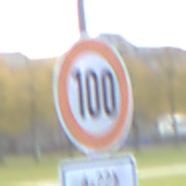
Verkehrszeichen: Geschwindigkeit100
Zusatzzeichen unten: ZeitangabenMitBeschraenkungAufWochentage4
Umgebung: Outdoor, Suburban
Tageszeit: MorningAfternoon
Wetter: PartlyCloudy
Licht: Natural
Jahreszeit: NotSpecified
Kontrast: MediumContrast